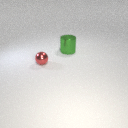
small red metal sphere in front of large green metal cylinder